Aerial crown-view tile of a tropical tree (Barro Colorado Island, Panama), acquired 20240813:
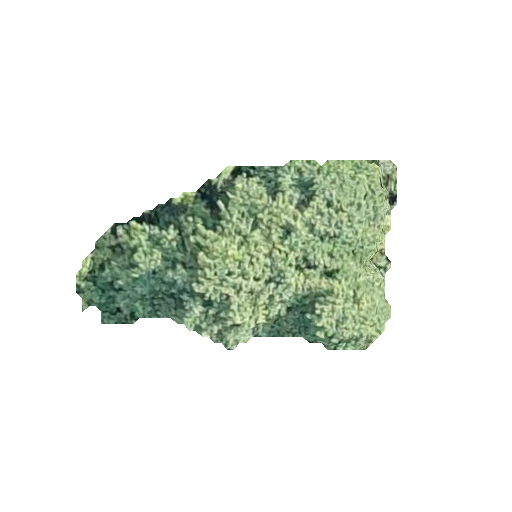
Species: Luehea seemannii
GBIF accepted scientific name: Luehea seemannii
Crown area: 68.498 m²